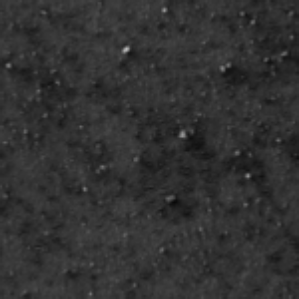
Label: frost